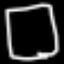
Label: square